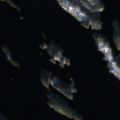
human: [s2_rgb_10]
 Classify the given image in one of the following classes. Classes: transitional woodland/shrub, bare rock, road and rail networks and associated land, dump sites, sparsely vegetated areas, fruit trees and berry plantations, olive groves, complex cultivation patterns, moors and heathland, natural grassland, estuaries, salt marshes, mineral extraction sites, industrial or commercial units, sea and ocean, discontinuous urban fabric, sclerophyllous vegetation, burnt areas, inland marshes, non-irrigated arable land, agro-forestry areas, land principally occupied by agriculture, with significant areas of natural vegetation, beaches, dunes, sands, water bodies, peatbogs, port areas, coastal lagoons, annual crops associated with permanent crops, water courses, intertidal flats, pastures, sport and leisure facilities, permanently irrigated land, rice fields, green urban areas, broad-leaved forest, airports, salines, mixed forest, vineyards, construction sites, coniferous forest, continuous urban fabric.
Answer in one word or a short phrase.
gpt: coniferous forest, mixed forest, water bodies